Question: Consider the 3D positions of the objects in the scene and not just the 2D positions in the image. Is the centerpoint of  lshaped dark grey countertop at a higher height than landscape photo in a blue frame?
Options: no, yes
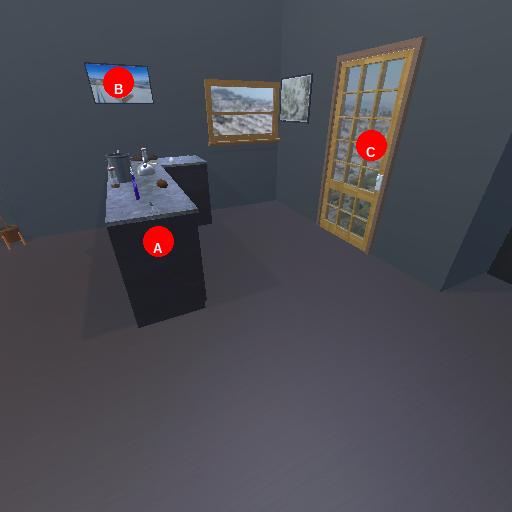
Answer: no